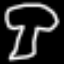
Label: mushroom